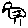
Label: bird